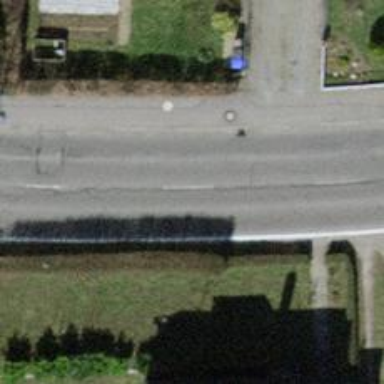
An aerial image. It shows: Secondary road with asphalt surface.